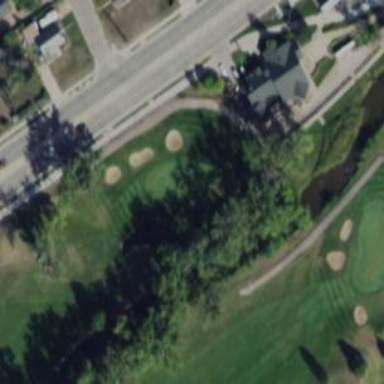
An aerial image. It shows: View of golf hole.